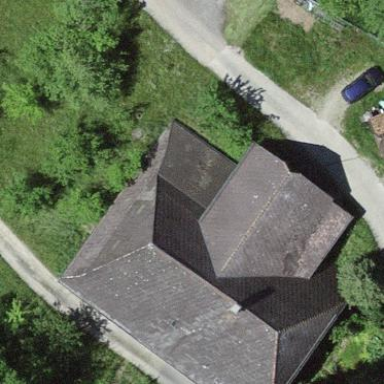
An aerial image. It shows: Farm building.